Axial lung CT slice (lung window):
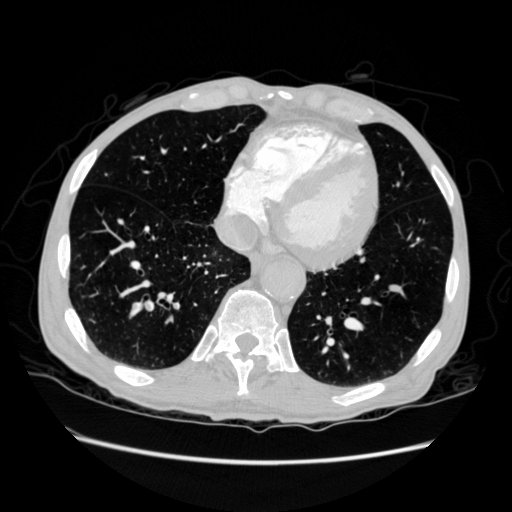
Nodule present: no